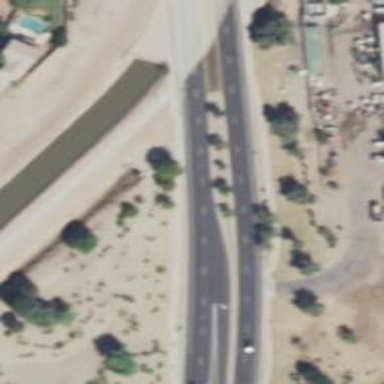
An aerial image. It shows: Secondary road with asphalt surface.